Question: I imported an Android project from Eclipse to Android studio and (almost) everything went surprisingly except for one thing:
Android Studio or better: the resulting app seems to have some trouble with german chars like
UOAss.
This is from my 'Manifest':
'''
<activity
android:name="com.example.myapp.SomeActivity"
android:label="Registrierung abschliessen">
'''
and this is how the 'Activity''s 'ActionBar' looks like:

I have similar kind of troubles with '.html' files in my '/res/raw' folder.
Any ideas on this?
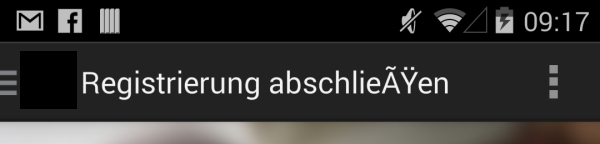
Answer: use in your xml
'''
<?xml version="1.0" encoding="utf-8"?>
'''